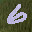
Label: 6